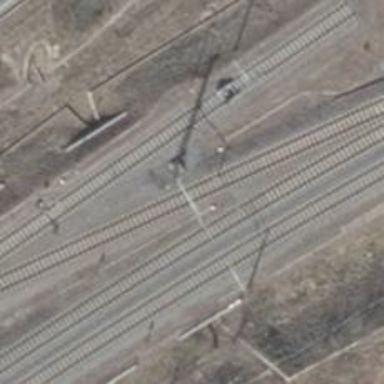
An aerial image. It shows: Rail yard with electrified contact lines for the trains.